Question: I am trying to export data inside a panel to word doc in asp.net 4.0
I am able to achieve the result of exporting the whole content to word, but i am getting broken image for a box i am using in the .aspx page.
My .aspx page :
'''
<asp:Panel ID="tblReport" runat="server">
<div class="boxed1a">
<img class="images4" src="images/AoAFund.png" width="640" height="45" />
<table class="tb3">
<tr>
<td>Leasehold & Functional Programs</td>
<td><asp:TextBox ID="txtLFP" runat="server"></asp:TextBox></td>
</tr>
<tr>
<td>N/A</td>
<td><asp:TextBox ID="txtNA" runat="server"></asp:TextBox></td>
</tr>
<tr>
<td>Acquis Maint & Renov</td>
<td><asp:TextBox ID="txtAMR" runat="server"></asp:TextBox></td>
</tr>
</table>
</div>
</asp:Panel>
'''
and my code-behind to export this panel to word:
'''
protected void btnWord_Click(object sender, EventArgs e)
{
Response.ClearContent();
Response.Charset = "";
Response.AppendHeader("content-disposition", "attachment; filename=report.doc");
Response.ContentType = "application/msword";
StringWriter sw = new StringWriter();
HtmlTextWriter htw = new HtmlTextWriter(sw);
tblReport.RenderControl(htw);
Response.Write(sw.ToString());
Response.End();
}
'''
here is the word doc screen shot :

Any clue how to remove the broken image or fix it ? I googled a lot but not clear of any good answers.
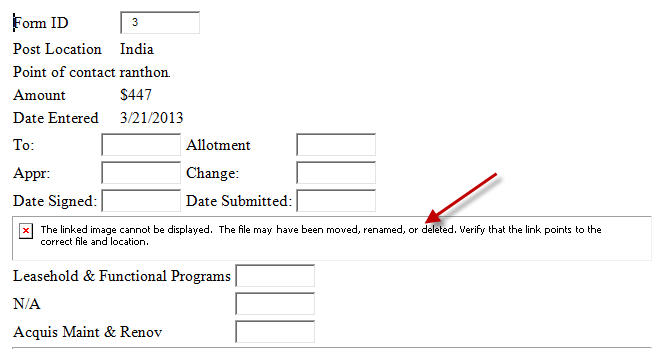
Answer: I exactly run into the same problem few days ago, instead of :
'''
src="images/AoAFund.png"
'''
try to mention the full url like :
'''
src="http://server_host/images/AoAFund.png"
'''
I hope this helps.